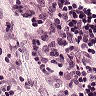
Metastatic tissue present: no